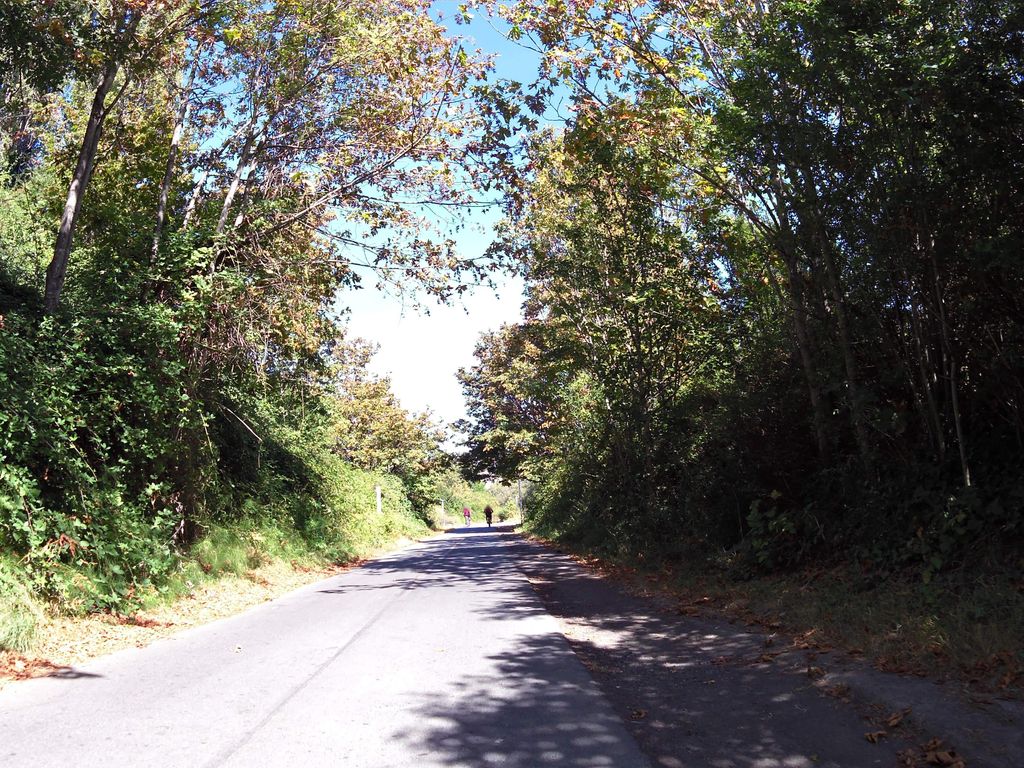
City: victoria